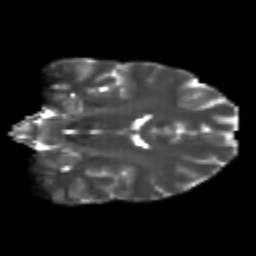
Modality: T2w
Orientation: coronal
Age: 21
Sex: male
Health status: healthy
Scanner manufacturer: philips
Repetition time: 7.383 s
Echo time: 0.08599 s